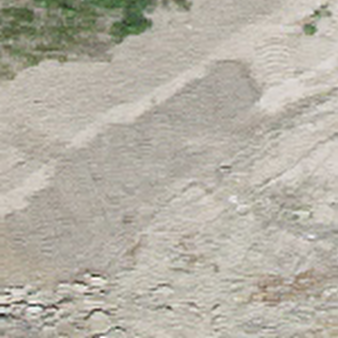
Label: other